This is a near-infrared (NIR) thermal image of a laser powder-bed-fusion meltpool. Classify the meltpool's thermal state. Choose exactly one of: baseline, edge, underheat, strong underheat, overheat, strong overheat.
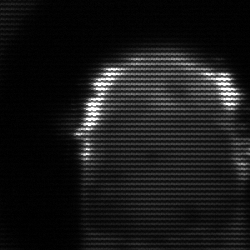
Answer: baseline